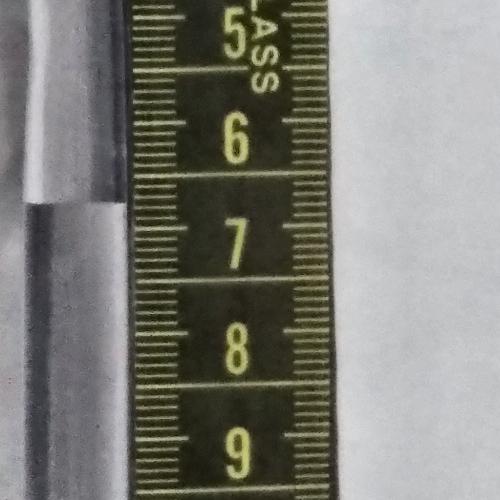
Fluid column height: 6.8 cm